Aerial crown-view tile of a tropical tree (Barro Colorado Island, Panama), acquired 20250317:
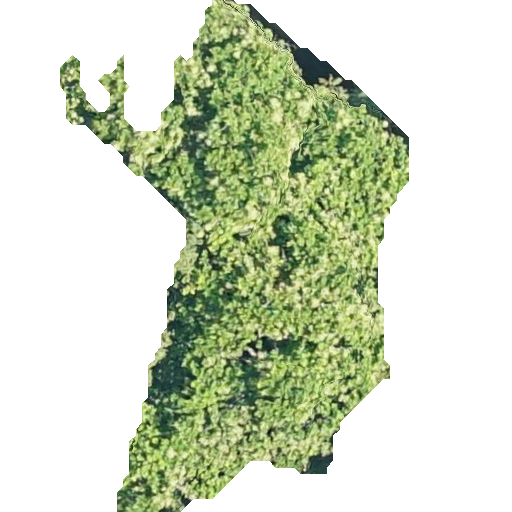
Species: Anacardium excelsum
GBIF accepted scientific name: Anacardium excelsum
Crown area: 149.125 m²